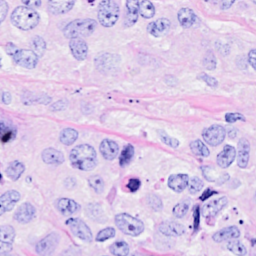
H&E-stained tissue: Breast